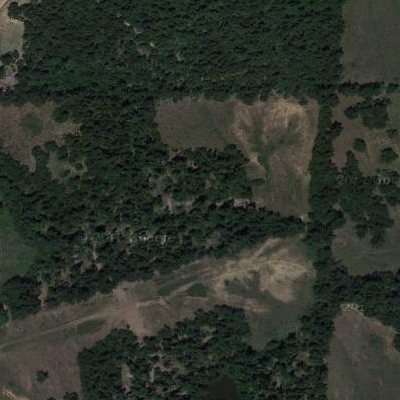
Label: Forest